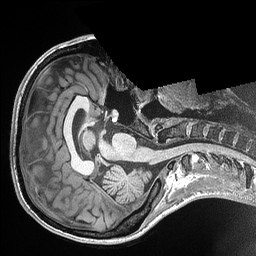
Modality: T1w
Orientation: axial
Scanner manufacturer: siemens
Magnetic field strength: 3 T
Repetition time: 2.3 s
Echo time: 0.00298 s